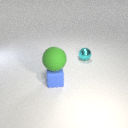
small blue rubber cube below large green rubber sphere